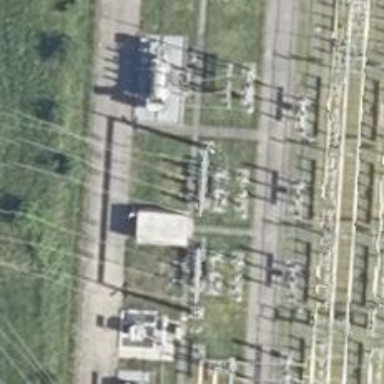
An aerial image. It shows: Three cables of power line.